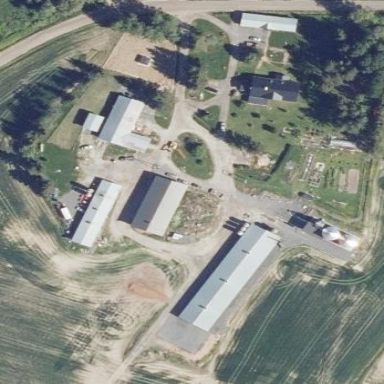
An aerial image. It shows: Farmyard area.